Question: I am using <URL> of the same color as the zone.
A synthetic example of the way I am plotting is shown below
'''
fh = figure();
axesh = axes('Parent', fh);
nZones = 4;
nPts = 10;
X = nan*ones(nPts, nZones);
Y = nan*ones(nPts, nZones);
XError = nan*ones(10, 4);
clr = {'r', 'b', 'g', 'm', 'y', 'c'};
for iZone = 1:nZones
X(:, iZone) = randi(10, nPts, 1);
Y(:, iZone) = randi(10, nPts, 1);
XError(:, iZone) = rand(nPts, 1);
% Append Legend Entries/Tags
if iZone == 1
TagAx = {['Zone # ', num2str(iZone)]};
else
TagAx = [TagAx, {['Zone # ', num2str(iZone)]}];
end
hold(axesh, 'on')
[hLine, hPatch] = boundedline(X(:, iZone), Y(:, iZone), XError(:, iZone),...
strcat('-', clr{iZone}), axesh, 'transparency', 0.15,...
'orientation', 'horiz');
legend(TagAx);
xlabel(axesh, 'X', 'Fontweight', 'Bold');
ylabel(axesh, 'Y', 'Fontweight', 'Bold');
title(axesh, 'Error bars in X', 'Fontweight', 'Bold');
end
'''
:

As someone suggested in the <URL>.
'''
set(get(get(hp(iln),'Annotation'),'LegendInformation'),'IconDisplayStyle','off');
'''
However, on doing that I get this error:
> The name 'Annotation' is not an accessible property for an instance of
class 'root'.
The first two answers suggested accessing the legend handles of the patch and line which are returned as output the by the function 'boundedline'. I tried that but the problem is still not solved as the legend entries are still not consistent with the zones.
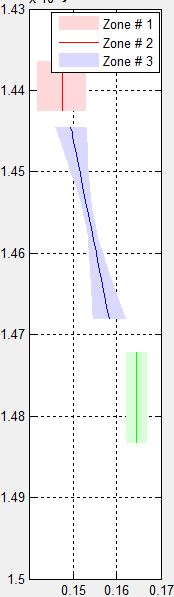
Answer: There is a direct general way to <URL>. You can simply choose not to display line entries by fetching their ''Annotation'' property and setting the ''IconDisplayStyle'' to ''off''.
Also, in order to use <URL>'s solution, you need to collect each single patch handle from every loop iteration. I refactored your code a bit, such that it would work with both solutions.
'''
% Refactoring you example (can be fully vectorized)
figure
axesh = axes('next','add'); % equivalent to hold on
nZones = 4;
nPts = 10;
clr = {'r', 'b', 'g', 'm', 'y', 'c'};
X = randi(10, nPts, nZones);
Y = randi(10, nPts, nZones);
XError = rand(nPts, nZones);
% Preallocate handles
hl = zeros(nZones,1);
hp = zeros(nZones,1);
% LOOP
for ii = 1:nZones
[hl(ii), hp(ii)] = boundedline(X(:, ii), Y(:, ii), XError(:, ii),...
['-', clr{ii}], 'transparency', 0.15, 'orientation', 'horiz');
end
'''
The simplest method as shown by <URL>:
'''
% Create legend entries as a nZones x 8 char array of the format 'Zone #01',...
TagAx = reshape(sprintf('Zone #%02d',1:nZones),8,nZones)'
legend(hp,TagAx)
'''
... or for general more complex manipulations, set the legend display properties of the graphic objects:
'''
% Do not display lines in the legend
hAnn = cell2mat(get(hl,'Annotation'));
hLegEn = cell2mat(get(hAnn,'LegendInformation'));
set(hLegEn,'IconDisplayStyle','off')
% Add legend
legend(TagAx);
'''